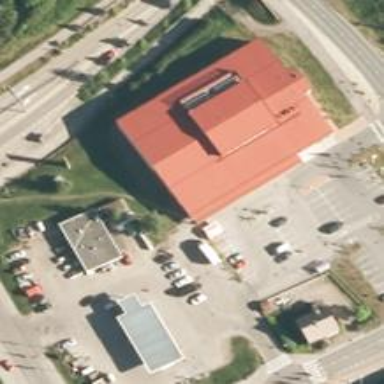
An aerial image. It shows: Supermarket.